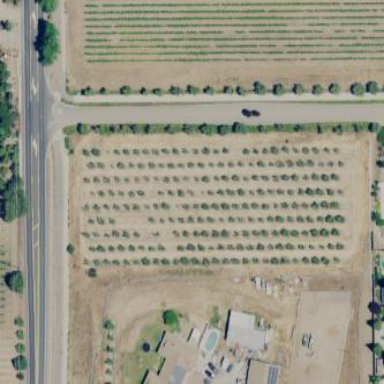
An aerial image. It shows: Orchard.